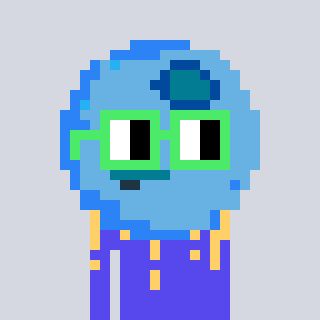
a pixel art character with square light green glasses, a blueberry-shaped head and a computerblue-colored body on a cool background